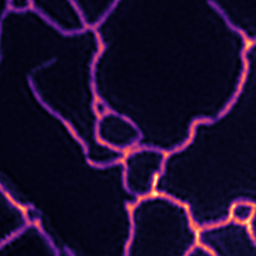
Label: Super-resolution ER image